Question: I'm facing a problem with the new release of bootstrap 3.
Why vertical margin are lost between some elements in the new version?
I'm migrating from v2.3, and now, a lot of things are going wrong.
In the example below, there is no margin between the panel and the form
This works fine in v2. Is there a workaround for this in v3?
'''
<div class="container">
<form class="form-inline" role="form">
<div class="form-group">
<input class="form-control" id="search" name="search" placeHolder="Search" type="text" />
</div>
<input type="submit" class="btn btn-primary" value="Search" />
</form>
<div class="panel panel-default">
<div class="panel-heading">Panel heading</div>
<table class="table table-condensed table-hover">
<thead>
<tr>
<th>Item No</th>
</tr>
</thead>
<tbody>
<tr>
<td>1000</td>
</tr>
</tbody>
</table>
</div>
</div>
'''

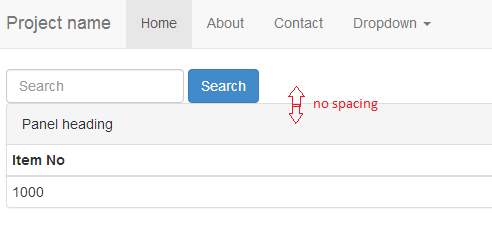
Answer: I don't know but you can fix this with :
'''
.form-inline+.panel {
margin-top: 10px;
}
'''